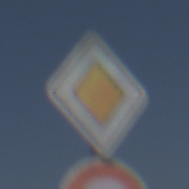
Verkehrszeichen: Vorfahrtsstrasse
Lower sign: Ueberholverbot
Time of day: Midday
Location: Outdoor (Nature)
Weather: PartlyCloudy
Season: NotSpecified
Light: Natural